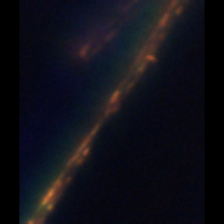
Taxon: Rhizosolenia_Proboscia
Group: Diatoms